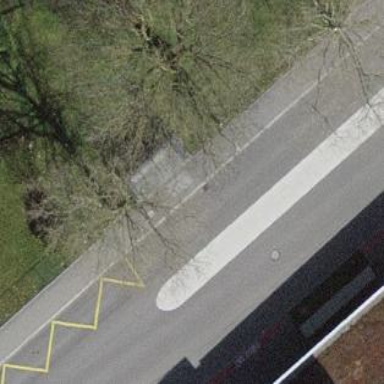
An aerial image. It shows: Public transport shelter.